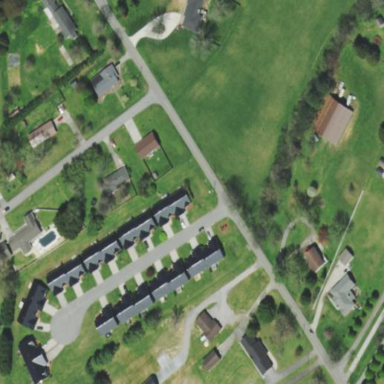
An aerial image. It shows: Condominium within residential area.